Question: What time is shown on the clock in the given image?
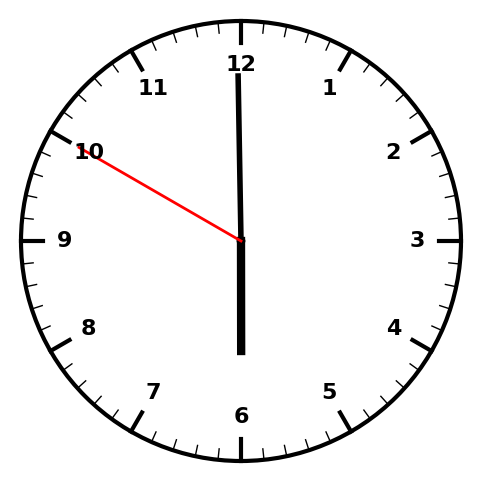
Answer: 05:59:50